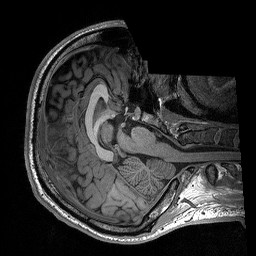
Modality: T1w
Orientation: axial
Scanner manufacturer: siemens
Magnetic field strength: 3 T